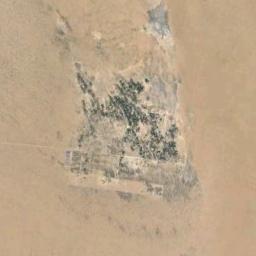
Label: desert